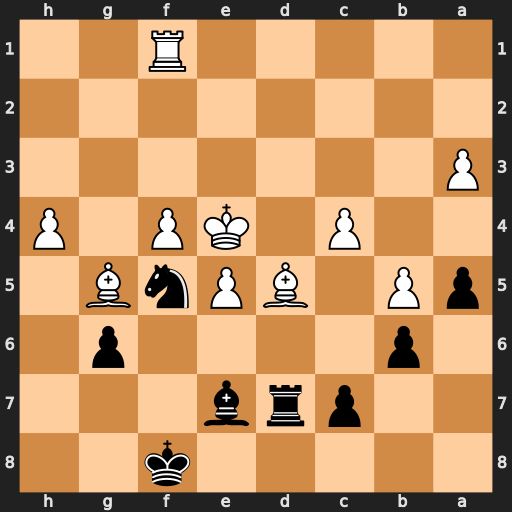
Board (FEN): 5k2/2prb3/1p4p1/pP1BPnB1/2P1KP1P/P7/8/5R2
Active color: b
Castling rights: -
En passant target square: -
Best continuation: Ng3+ Kf3 Nxf1